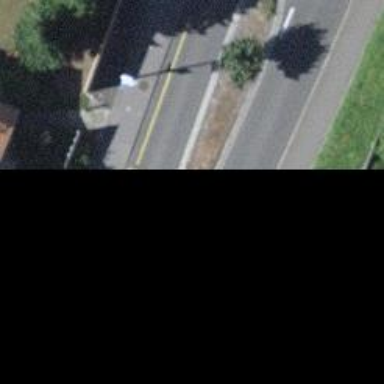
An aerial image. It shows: Pedestrian crossing with zebra markings on footway.